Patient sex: M
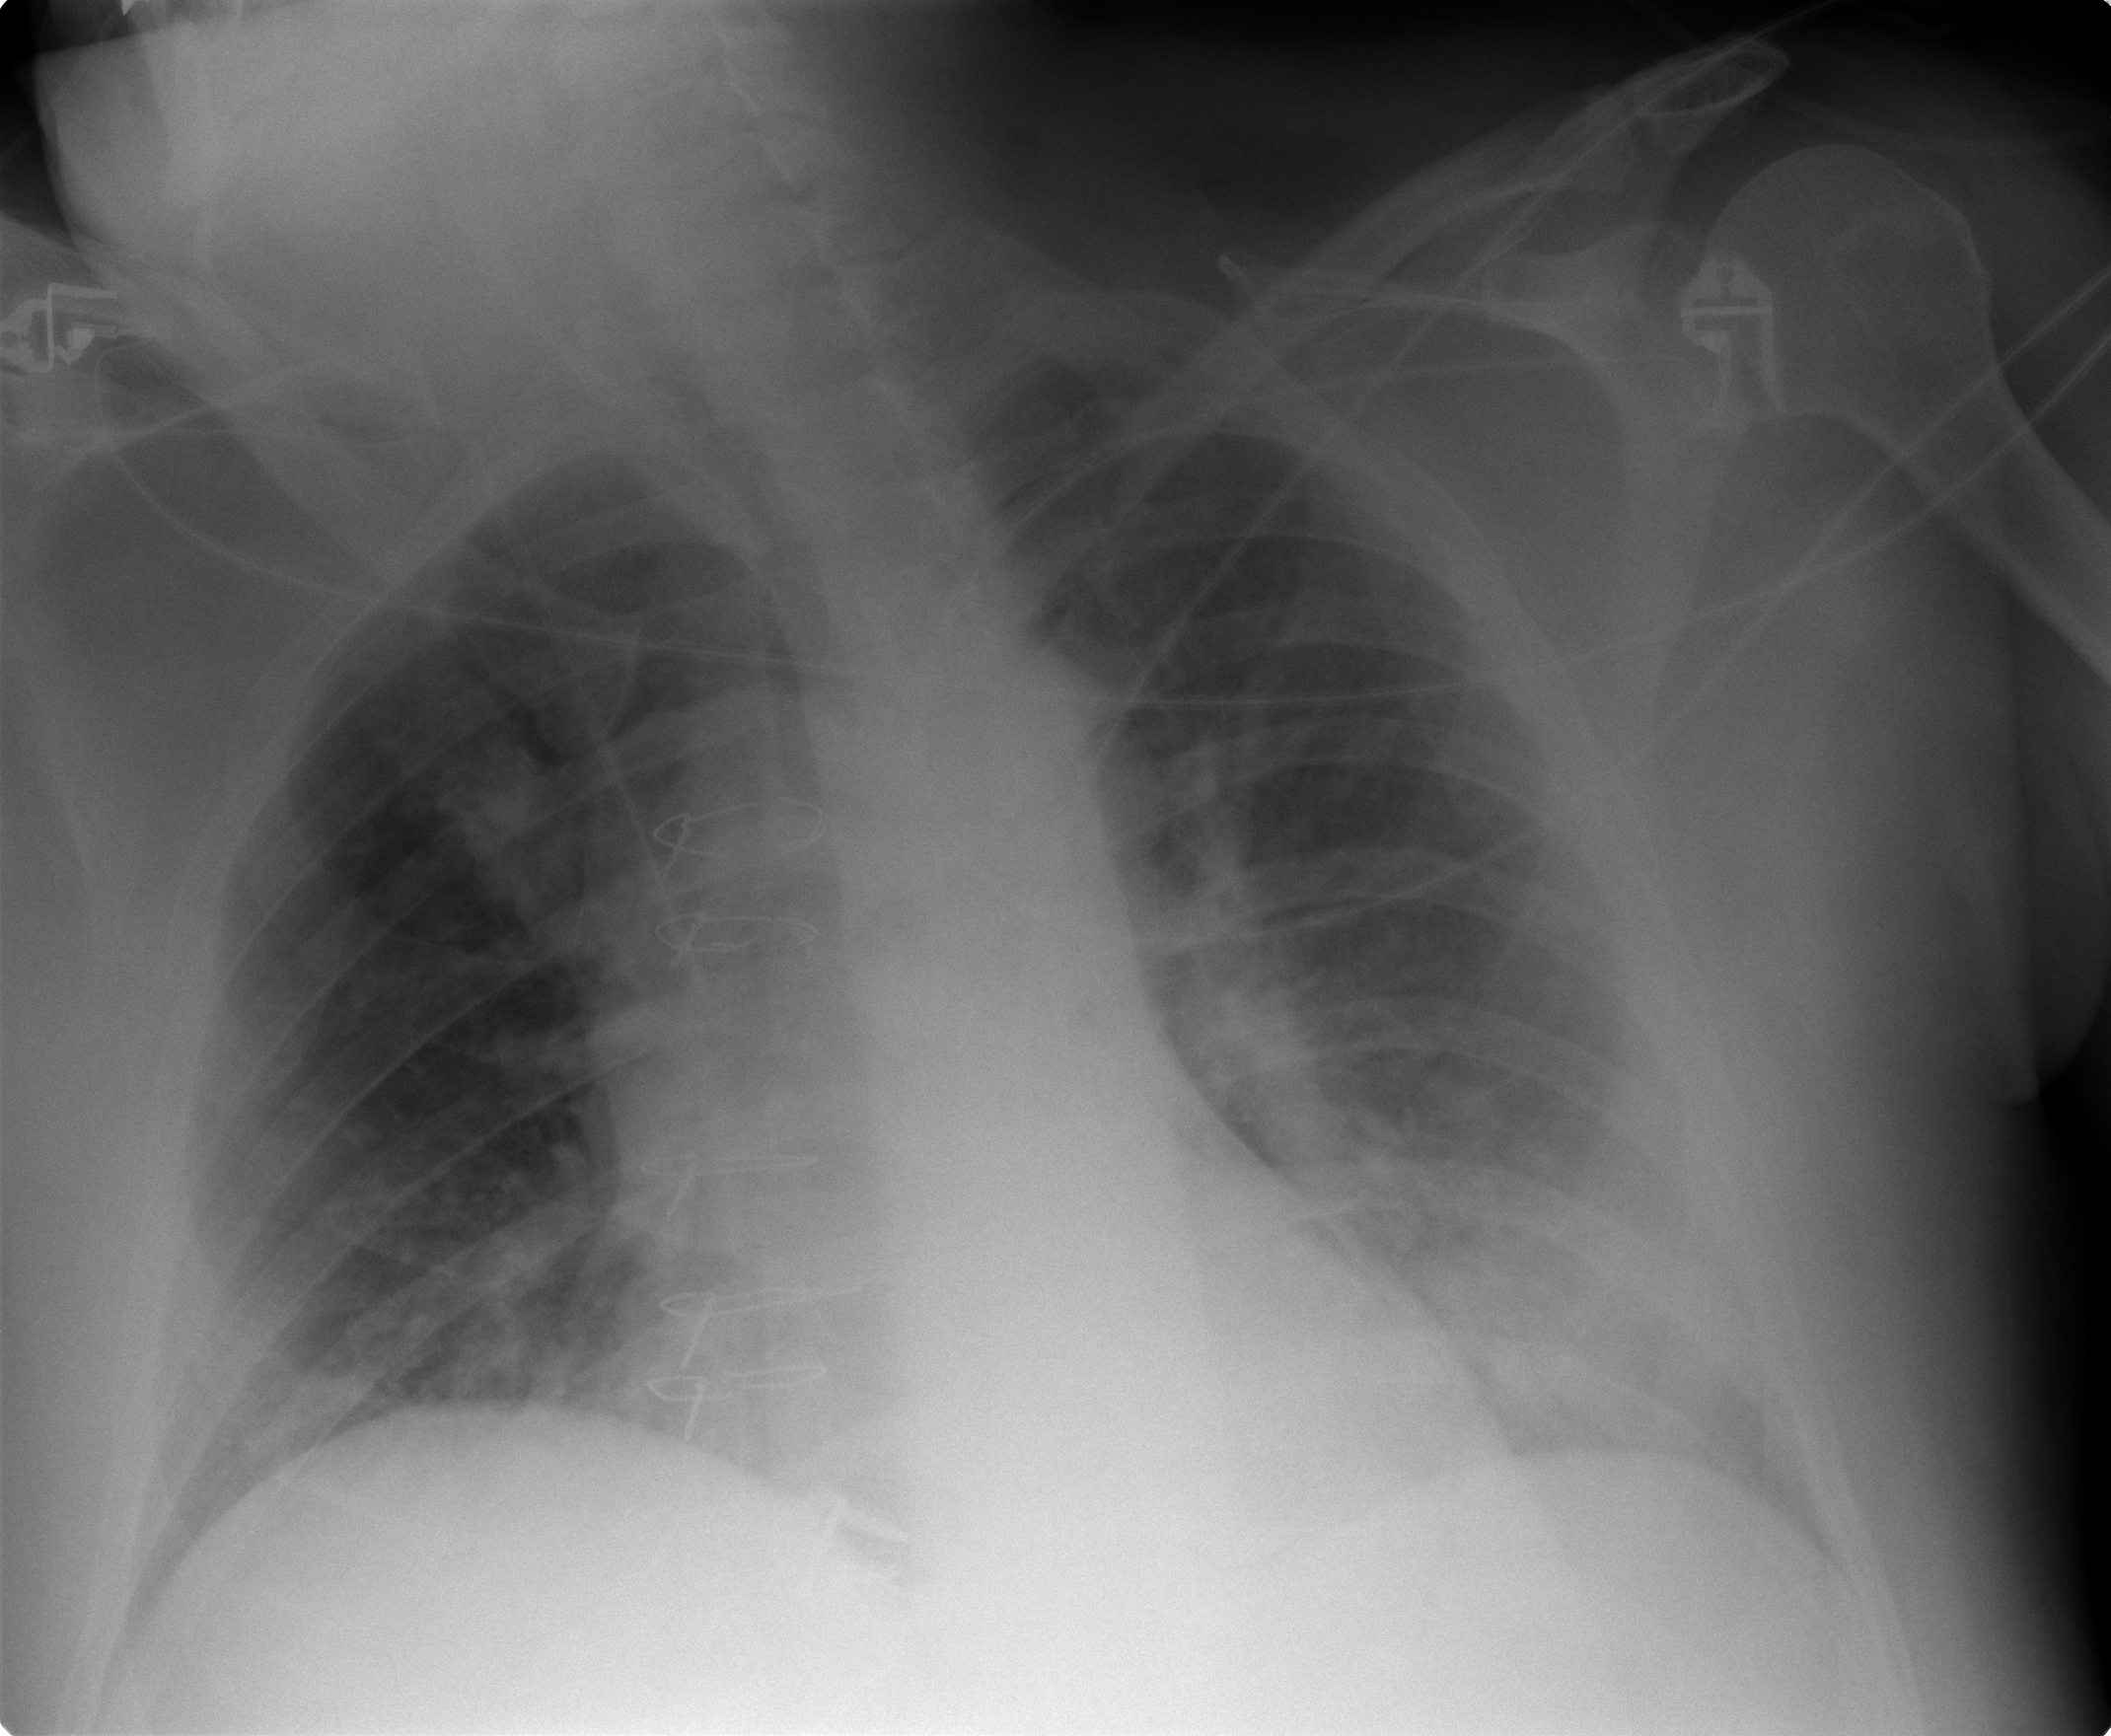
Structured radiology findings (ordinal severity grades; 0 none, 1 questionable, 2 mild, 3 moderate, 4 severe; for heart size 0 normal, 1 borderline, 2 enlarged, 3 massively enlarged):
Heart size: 2
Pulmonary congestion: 2
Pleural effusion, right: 0
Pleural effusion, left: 0
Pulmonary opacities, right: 2
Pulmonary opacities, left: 0
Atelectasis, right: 2
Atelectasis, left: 2